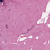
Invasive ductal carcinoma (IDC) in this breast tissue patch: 0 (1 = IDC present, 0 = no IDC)